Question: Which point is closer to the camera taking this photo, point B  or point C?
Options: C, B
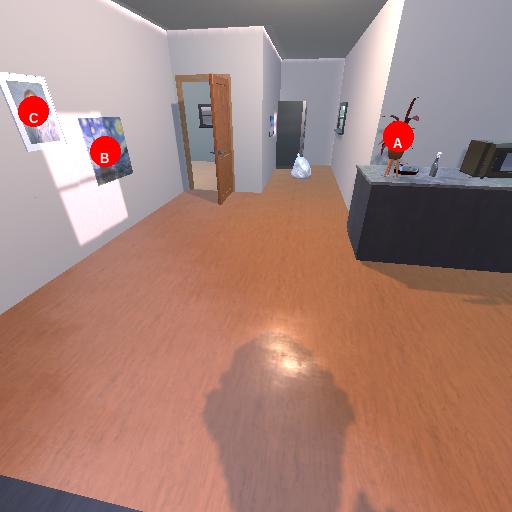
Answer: C